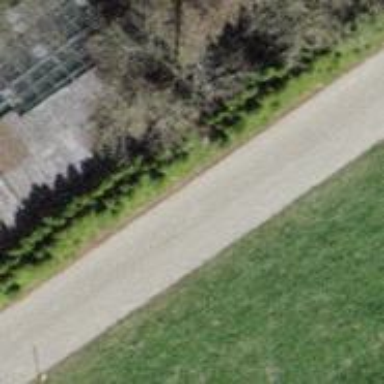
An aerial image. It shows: Unclassified asphalt road with grade1 track type. There are no sidewalks alongside the road.